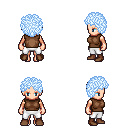
a pixel art fantasy rpg character, female body template, human, light skin, brown sleeveless shirt, white pants, white cyan curly afro hairstyle, brown shoes, four views (front, back, left, right), 2x2 character sprite sheet, small pixel art, hard edges, no anti-aliasing